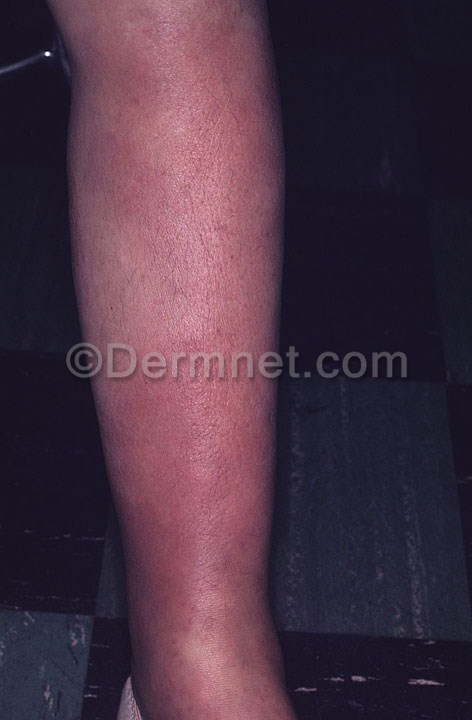
Disease: Vasculitis Photos